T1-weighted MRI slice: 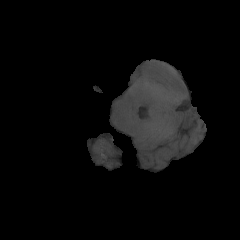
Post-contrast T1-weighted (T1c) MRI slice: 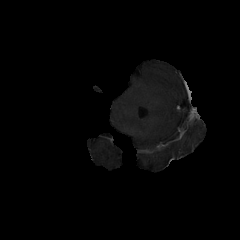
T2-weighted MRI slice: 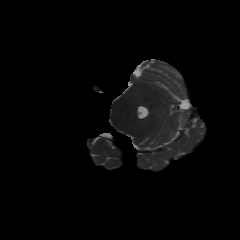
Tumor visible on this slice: no